Brain MRI, t2w sequence, axial 2D slice.
Patient: age 20, sex F, weight 90 kg, height 1.9 m
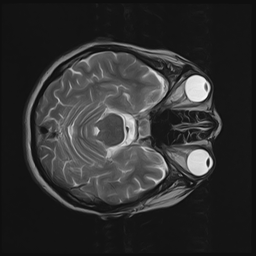